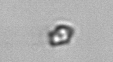
Label: Heterocapsa_rotundata